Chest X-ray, PA view. Patient: 35 years old, sex F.
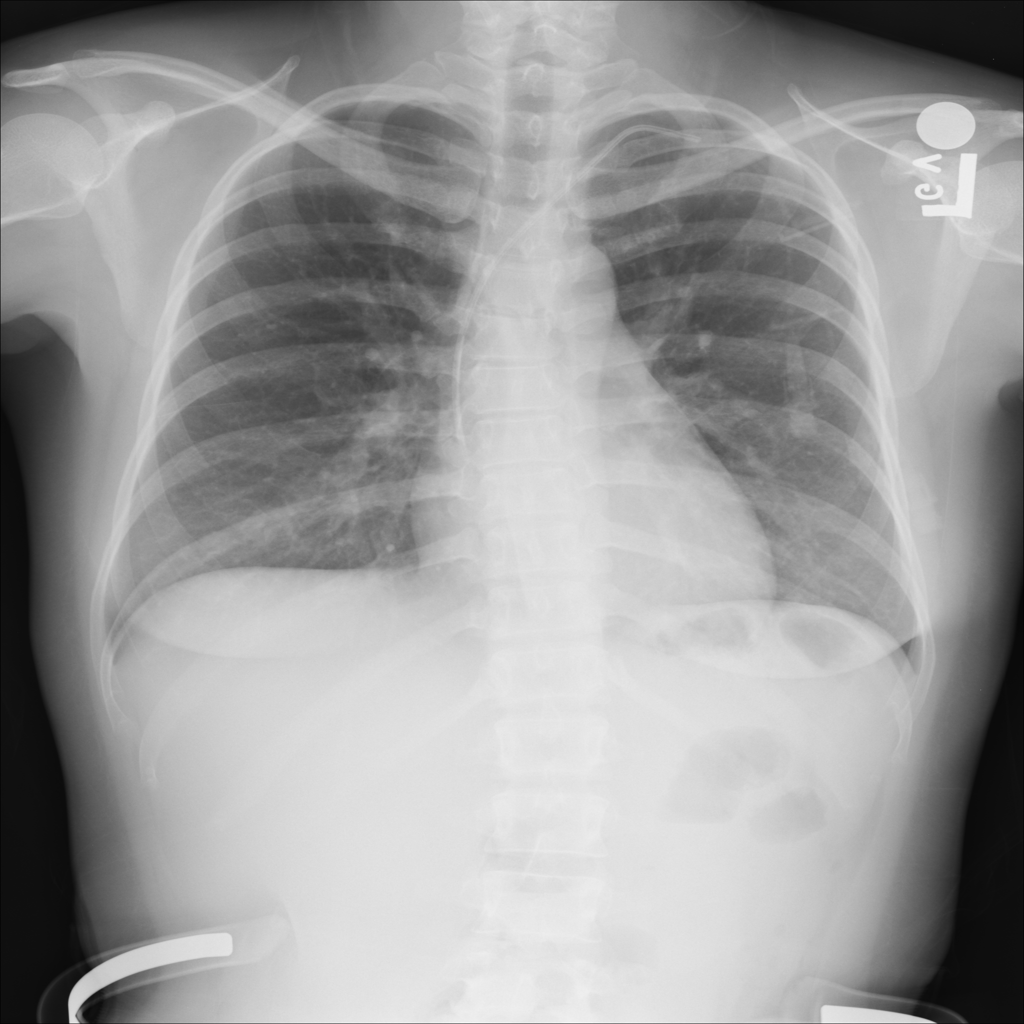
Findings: No Finding